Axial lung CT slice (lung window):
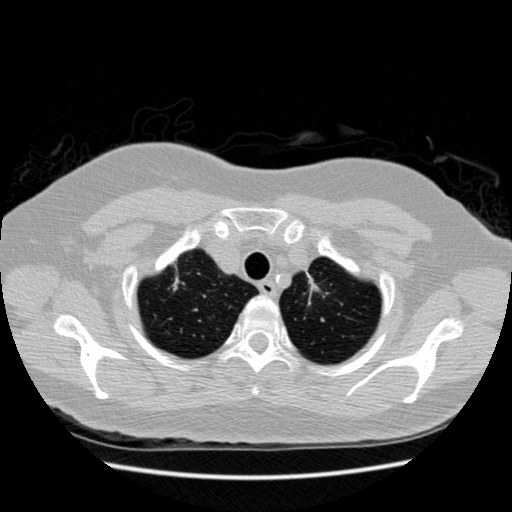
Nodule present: no